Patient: sex M, age 31
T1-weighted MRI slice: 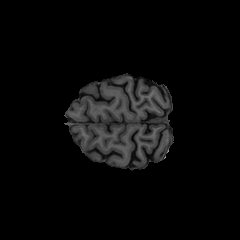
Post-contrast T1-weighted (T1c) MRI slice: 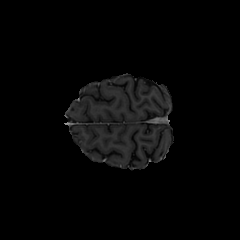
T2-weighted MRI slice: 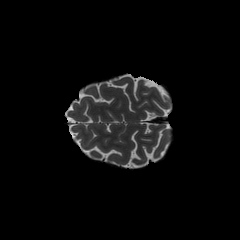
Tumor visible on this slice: no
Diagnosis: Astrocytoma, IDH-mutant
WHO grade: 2